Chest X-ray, AP view. Patient: 47 years old, sex F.
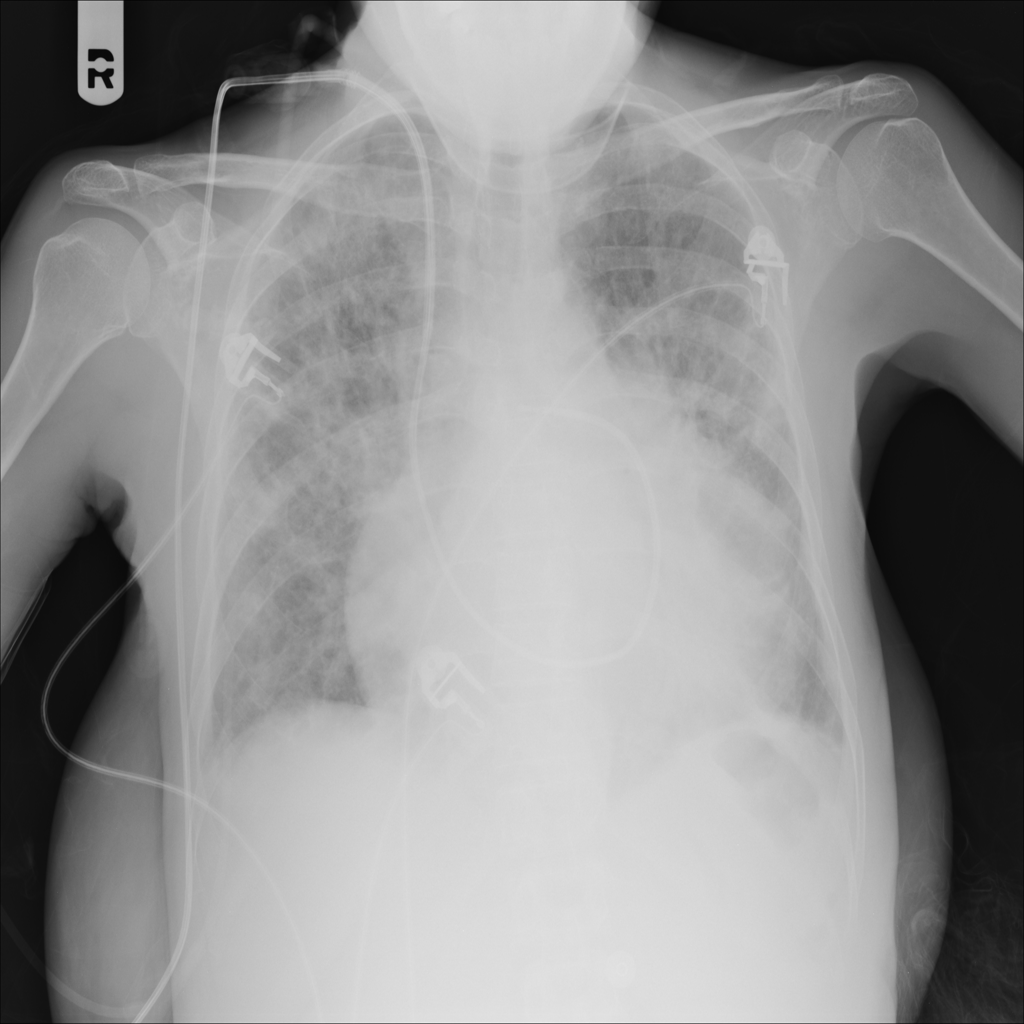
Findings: Infiltration